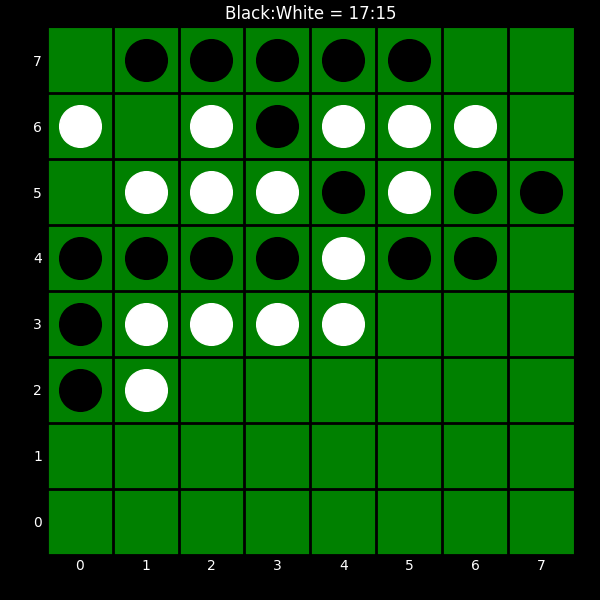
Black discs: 17
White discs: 15